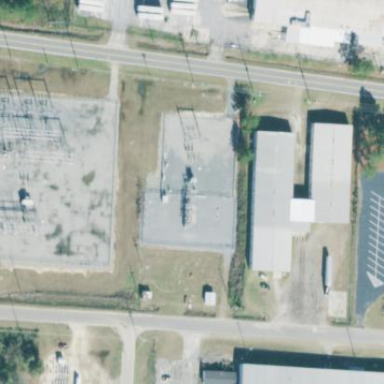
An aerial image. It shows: Distribution substation surrounded by fence.